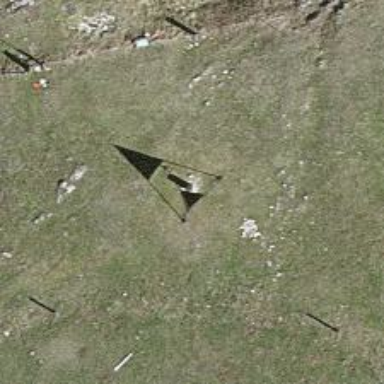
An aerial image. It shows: Survey point at the peak of natural mountain.